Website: apple
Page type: customer-info-address
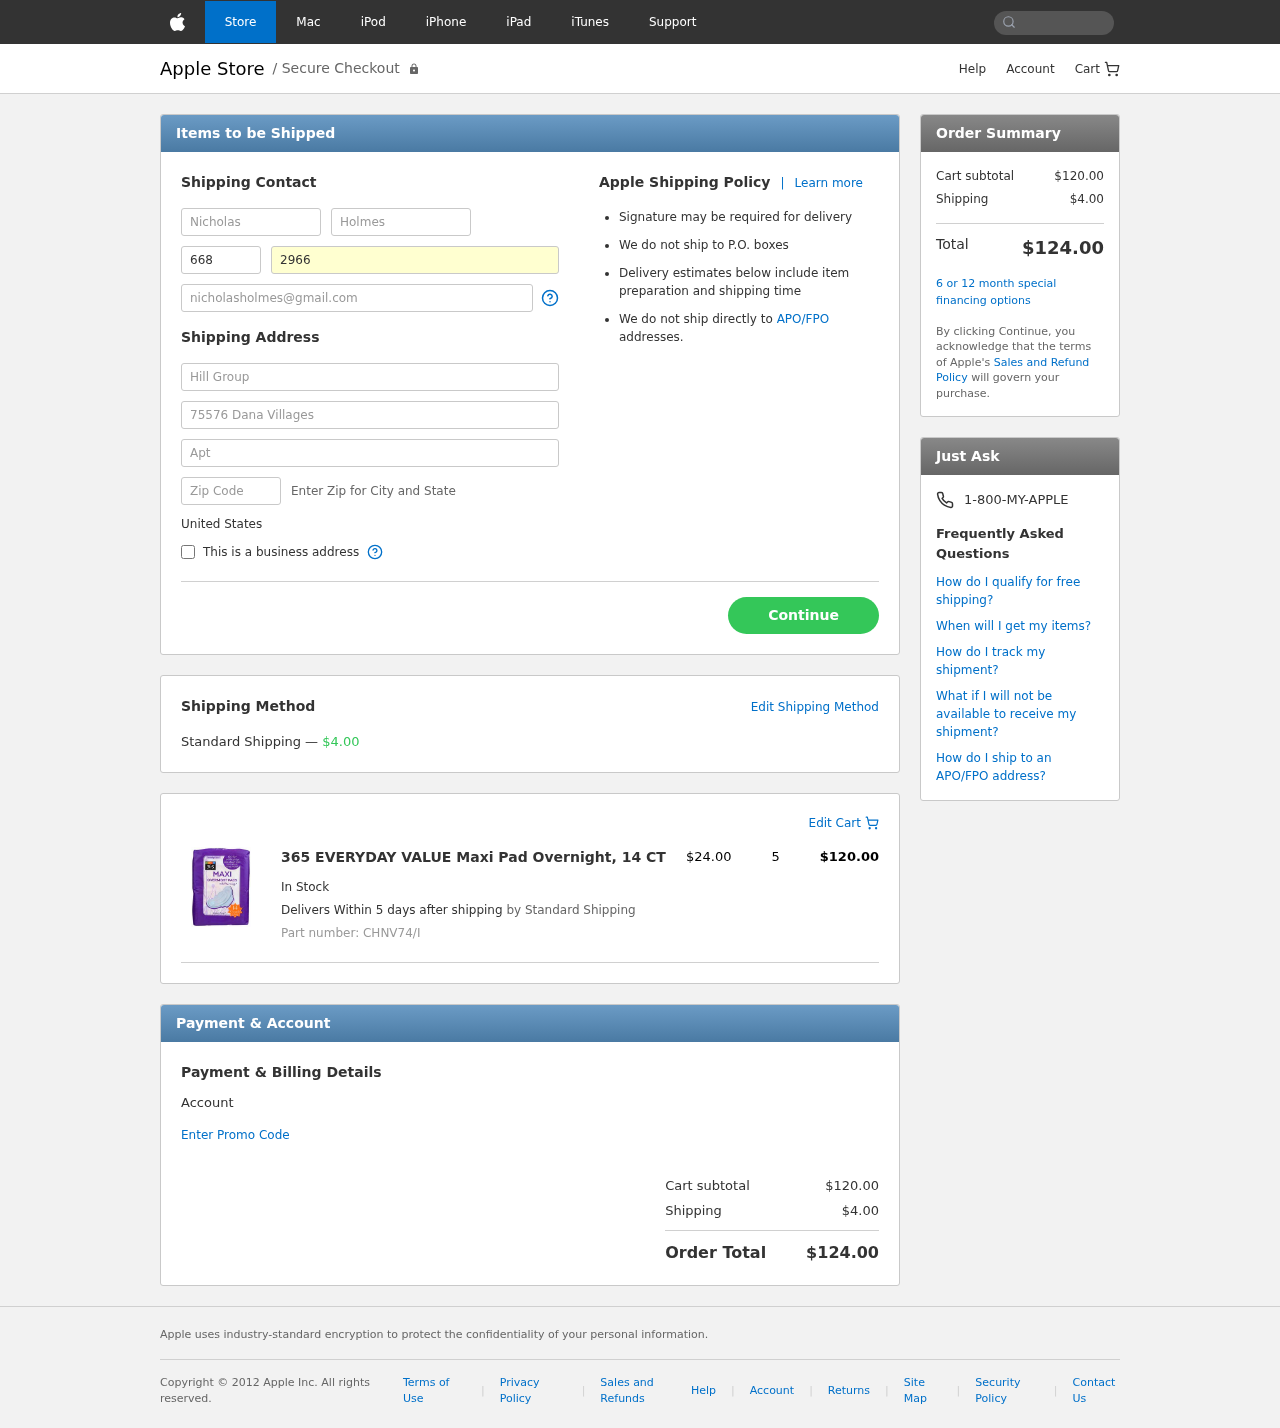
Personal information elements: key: PII_COUNTRY
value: United States
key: PII_FIRSTNAME
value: Nicholas
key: PII_LASTNAME
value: Holmes
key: PII_PHONE_AREA
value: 668
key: PII_PHONE_LINE
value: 2966
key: PII_EMAIL
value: nicholasholmes@gmail.com
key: PII_COMPANY
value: Hill Group
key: PII_STREET
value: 75576 Dana Villages
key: PII_STREET2
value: Apt. 560
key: PII_POSTCODE
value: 92952
Product elements: key: PRODUCT1_NAME
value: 365 EVERYDAY VALUE Maxi Pad Overnight, 14 CT
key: PRODUCT1_PRICE
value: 24
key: PRODUCT1_QUANTITY
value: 5
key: PRODUCT1_SKU
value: CHNV74/I
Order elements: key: ORDER_SHIPPING_COST
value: $4.00
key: ORDER_ITEM_TOTAL
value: $120.00
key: ORDER_SUBTOTAL
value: $120.00
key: ORDER_TOTAL
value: $124.00